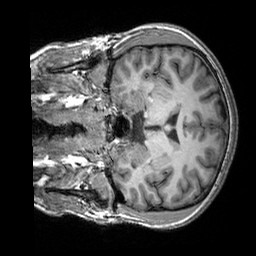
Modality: T1w
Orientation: coronal
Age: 20
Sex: male
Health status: healthy
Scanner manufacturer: siemens
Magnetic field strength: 3 T
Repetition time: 2.3 s
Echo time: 0.00303 s